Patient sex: F
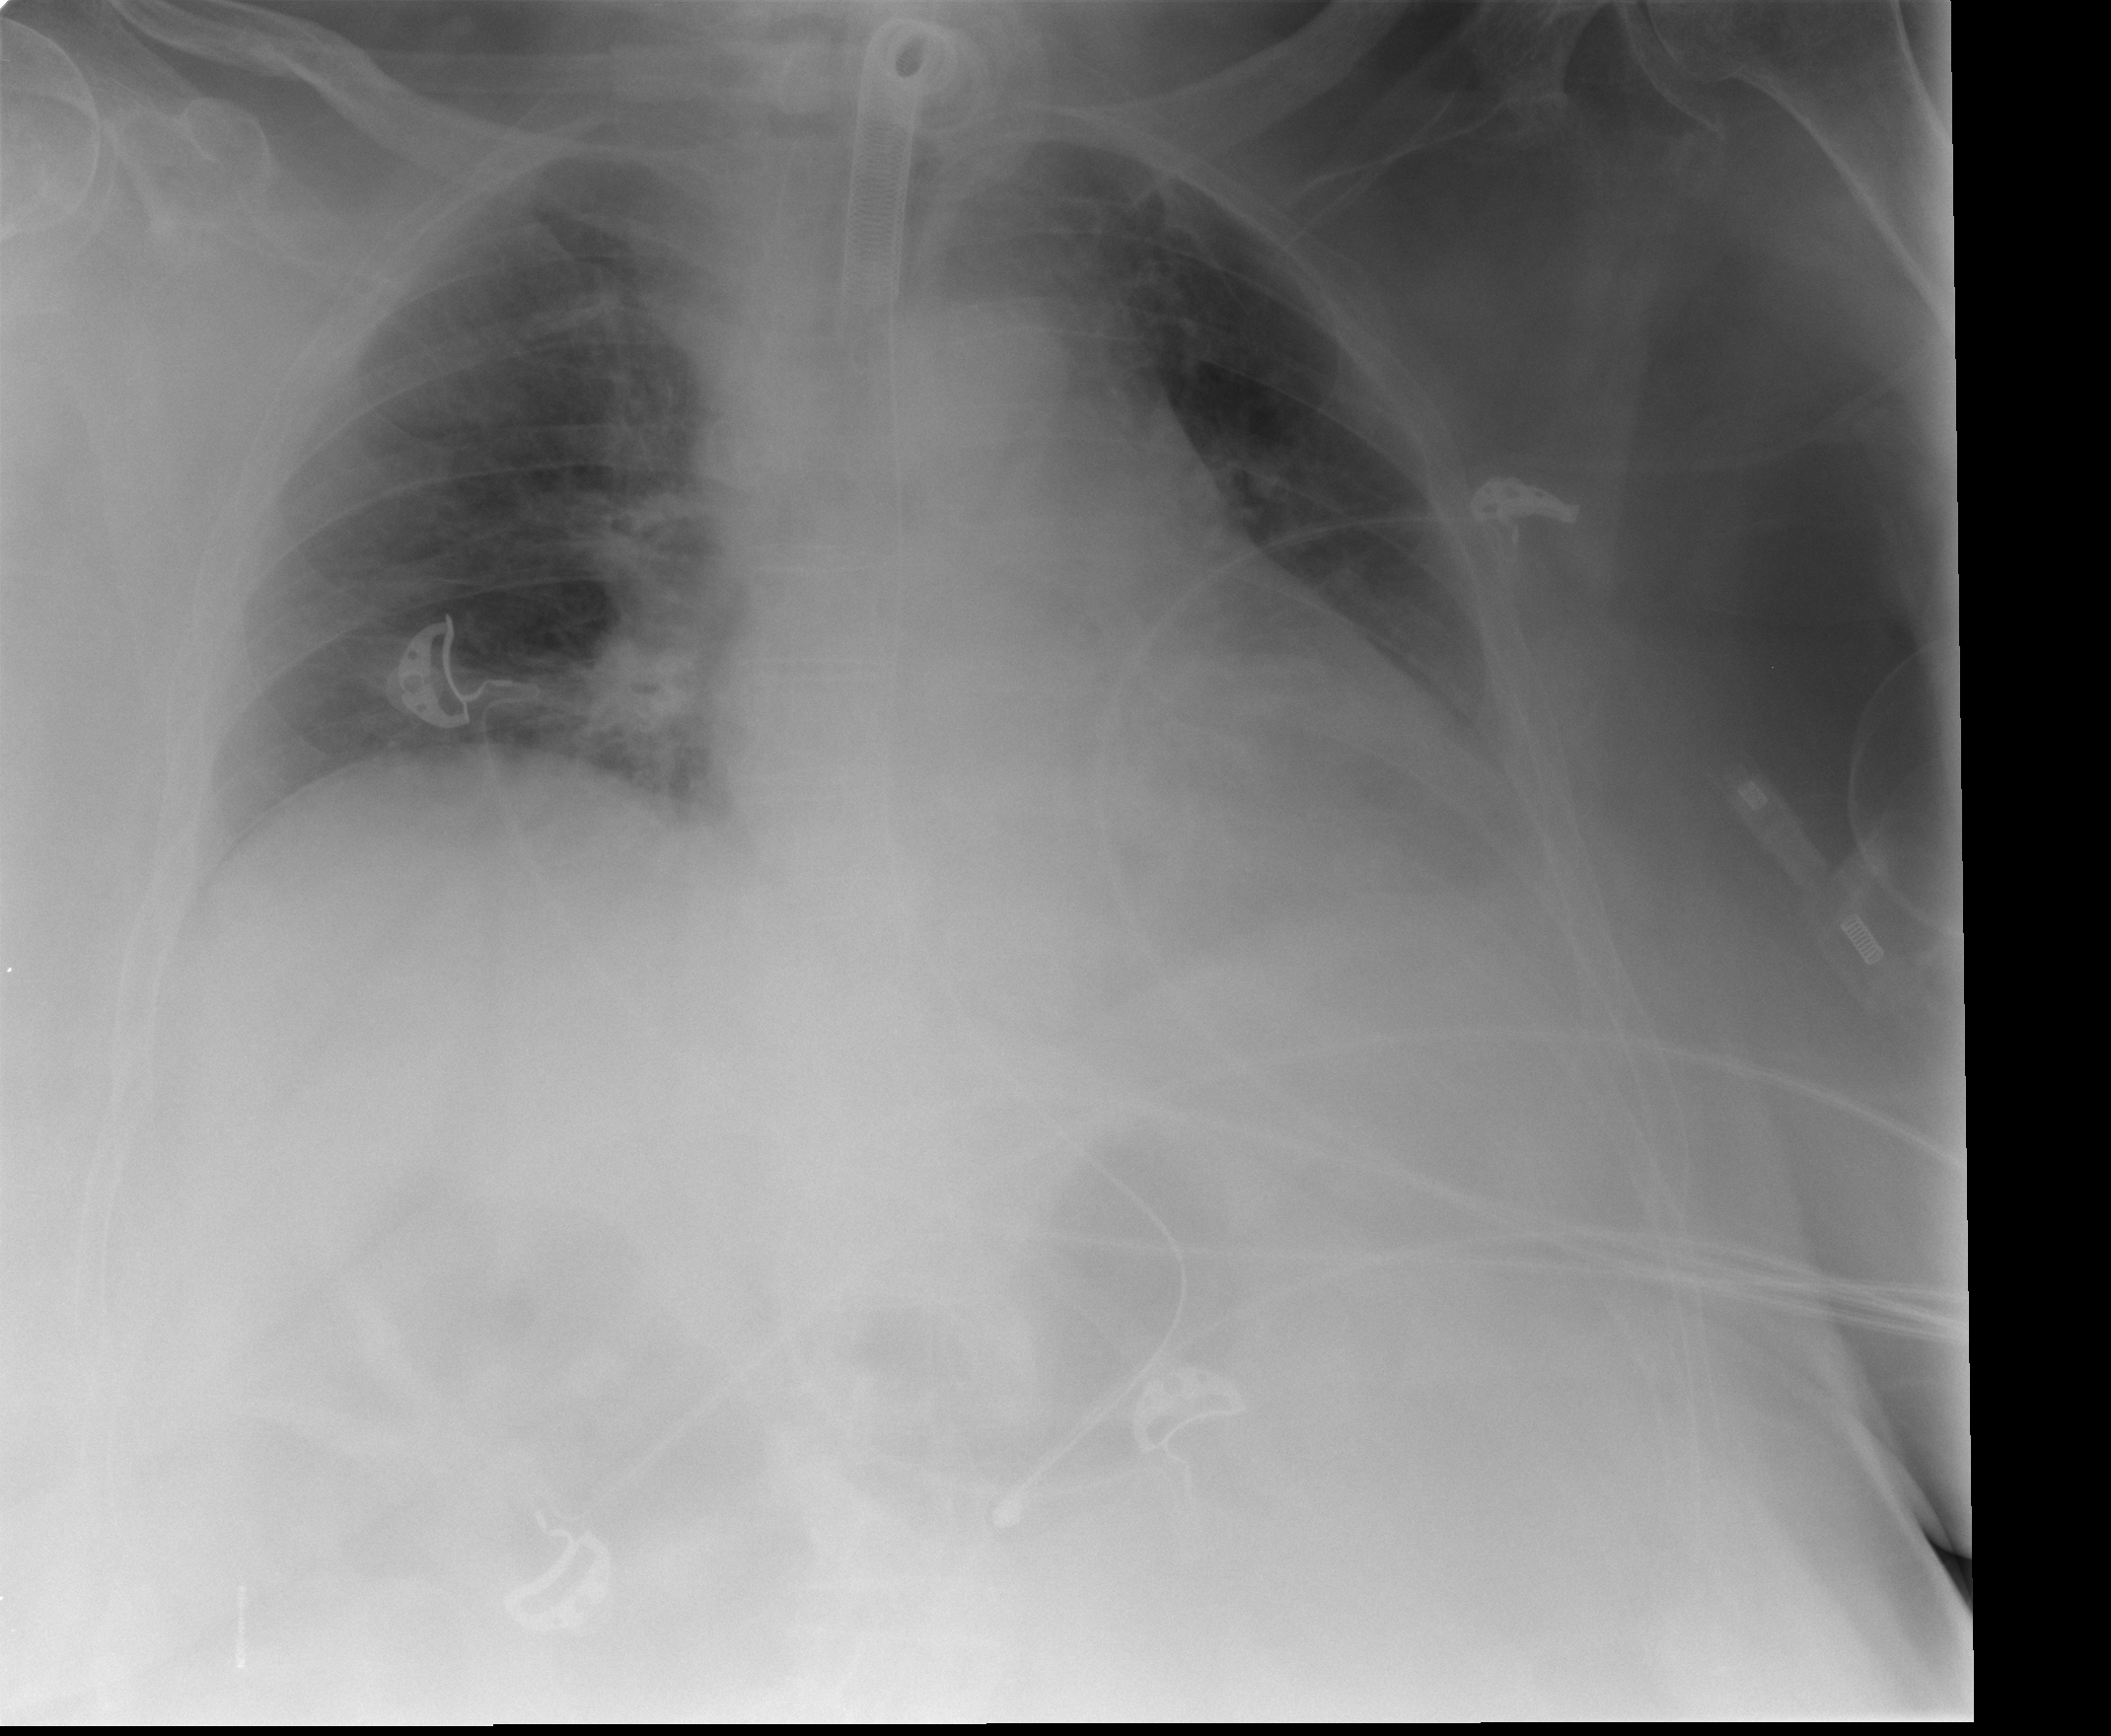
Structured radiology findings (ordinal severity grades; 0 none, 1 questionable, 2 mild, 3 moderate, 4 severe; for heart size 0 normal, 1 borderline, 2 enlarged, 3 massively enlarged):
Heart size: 2
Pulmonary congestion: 0
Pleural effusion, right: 0
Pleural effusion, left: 2
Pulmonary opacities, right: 0
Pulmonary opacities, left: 0
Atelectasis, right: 2
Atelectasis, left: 0